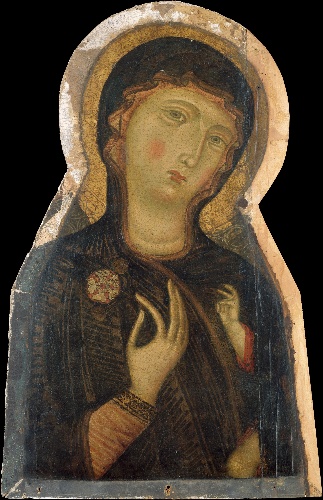
Title: Madonna and Child
Artist: Master of the Magdalen
Artist bio: Italian, Florence, active 1265–95
Date: ca. 1280
Object type: Painting fragment
Classification: Paintings
Medium: Tempera on wood
Dimensions: Irregular, 29 1/2 x 18 1/4 in. (74.9 x 46.4 cm)
Department: European Paintings
Credit line: Gift of Irma N. Straus, 1964
Accession year: 1964
Repository: Metropolitan Museum of Art, New York, NY
Tags: Madonna and Child